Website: apple
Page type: address-validator
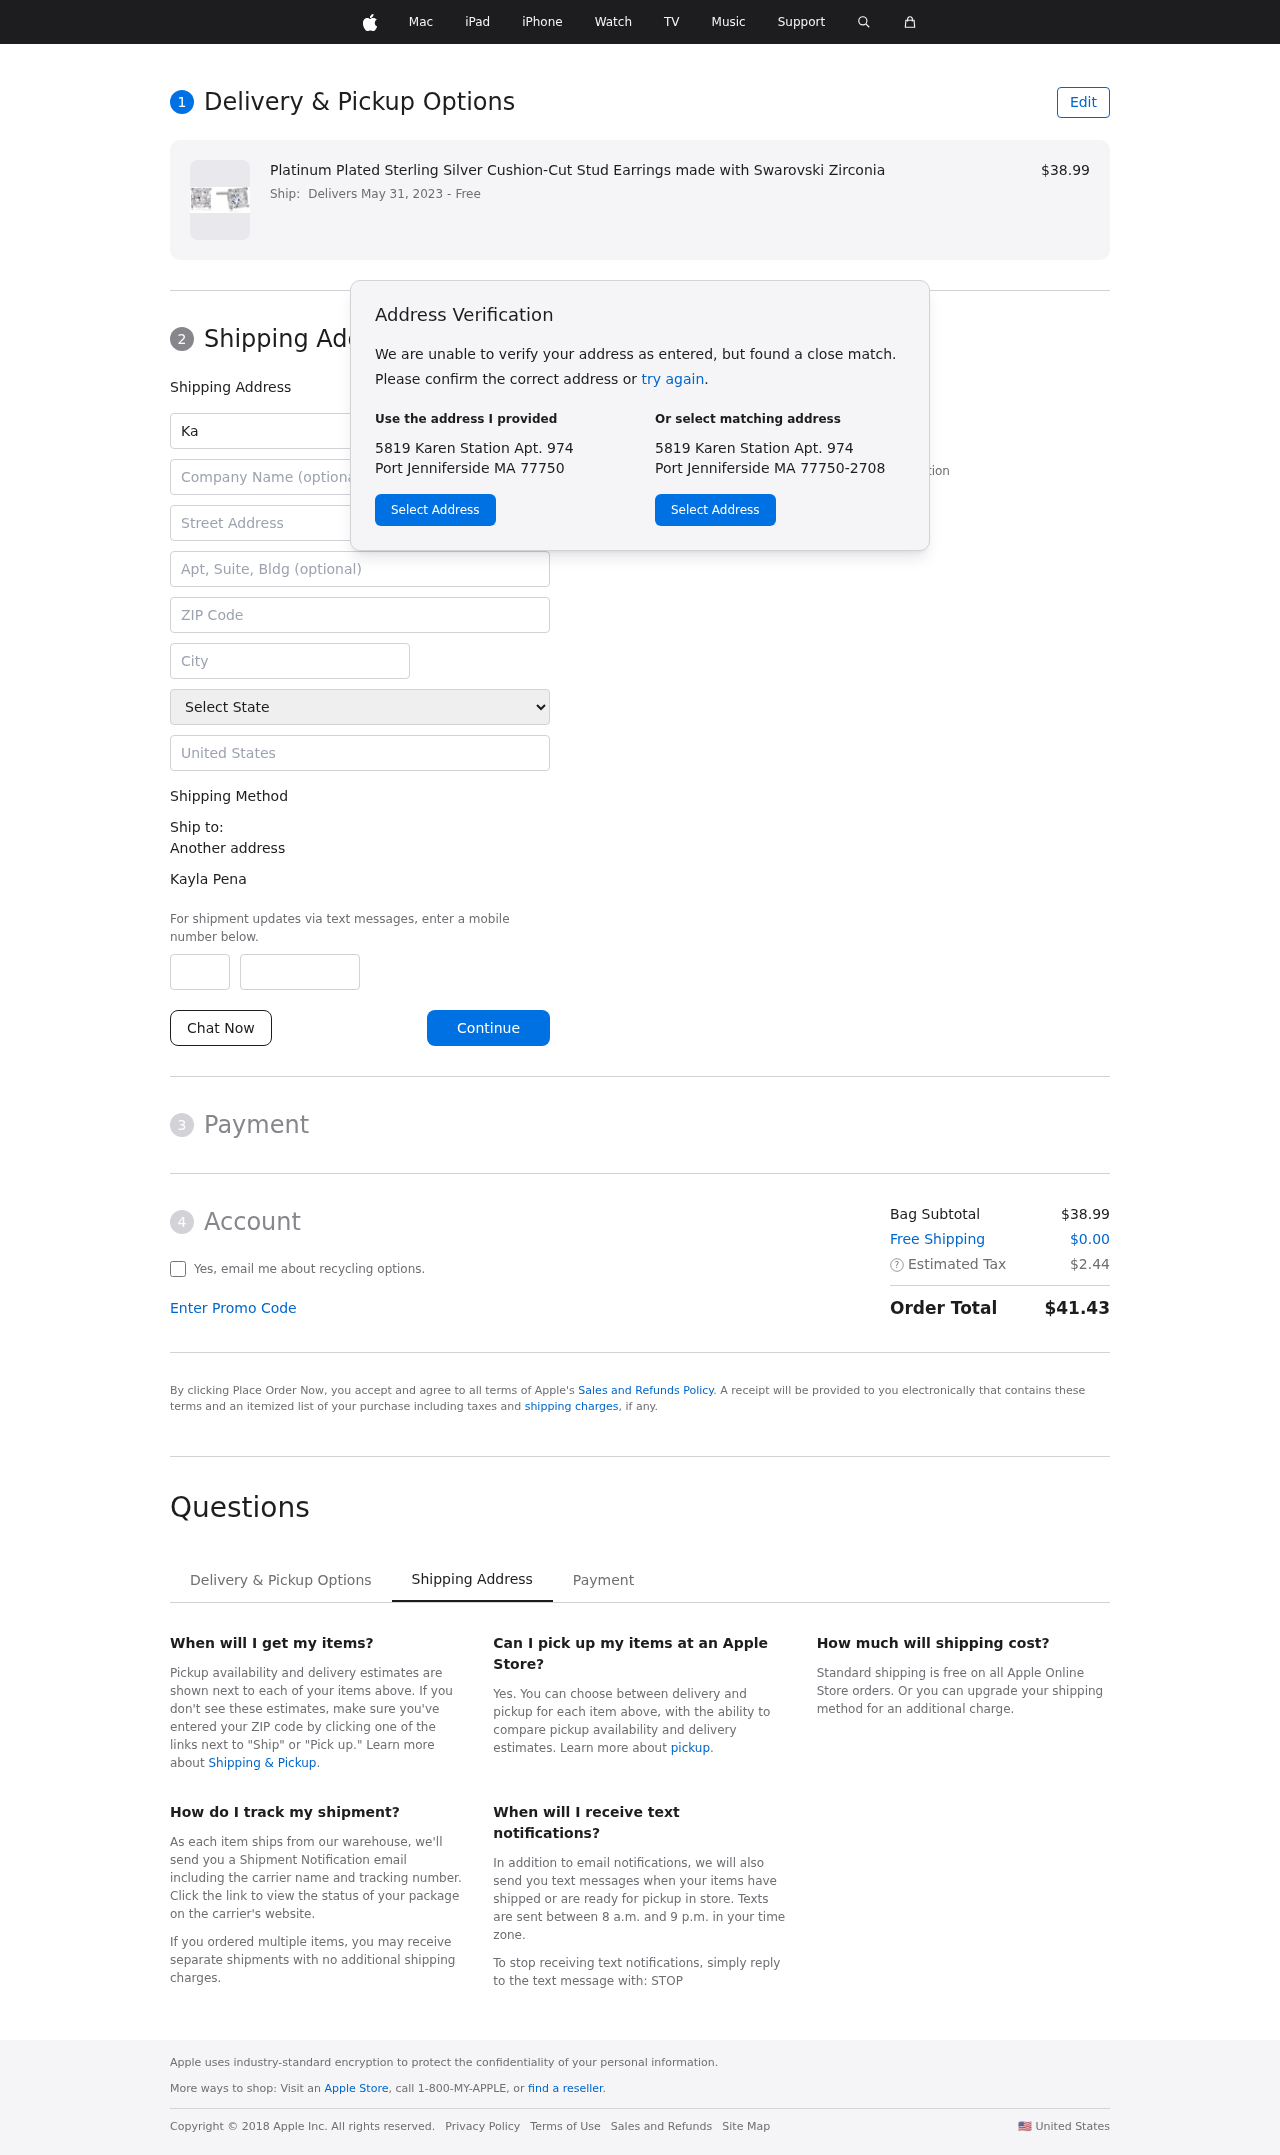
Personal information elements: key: PII_CITY
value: Port Jenniferside
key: PII_COUNTRY
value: United States
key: PII_FIRSTNAME
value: Kayla
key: PII_FULLNAME
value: Kayla Pena
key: PII_LASTNAME
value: Pena
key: PII_PHONE_AREA
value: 539
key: PII_PHONE_SUFFIX
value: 2411
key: PII_POSTCODE
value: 77750
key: PII_STATE
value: Massachusetts
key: PII_STREET
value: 5819 Karen Station Apt. 974
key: PII_STREET2
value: Apt. 286
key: PII_CITY_STATE_ZIP
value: Port Jenniferside MA 77750
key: PII_STATE_ABBR
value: MA
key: PII_POSTCODE_FULL
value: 77750
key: PII_POSTCODE_NUMERIC
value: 77750
Product elements: key: PRODUCT1_NAME
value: Platinum Plated Sterling Silver Cushion-Cut Stud Earrings made with Swarovski Zirconia
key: PRODUCT1_PRICE
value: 38.99
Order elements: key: ORDER_DELIVERY_DATE
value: Delivers May 31, 2023
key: ORDER_SUBTOTAL
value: $38.99
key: ORDER_SHIPPING_COST
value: $0.00
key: ORDER_TAX
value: $2.44
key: ORDER_TOTAL
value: $41.43